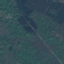
Label: Forest